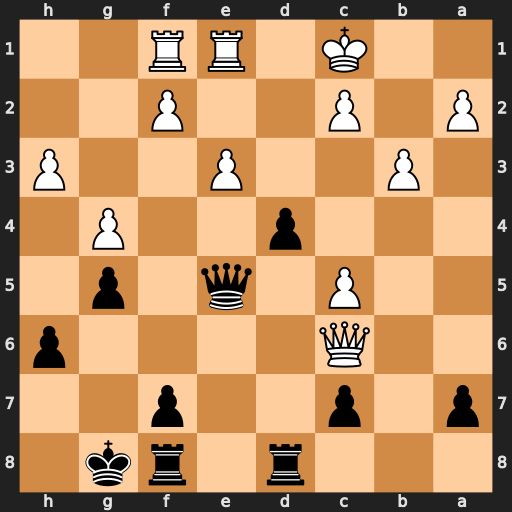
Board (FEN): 3r1rk1/p1p2p2/2Q4p/2P1q1p1/3p2P1/1P2P2P/P1P2P2/2K1RR2
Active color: b
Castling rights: -
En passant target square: -
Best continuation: dxe3 Kb1 e2